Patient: sex M, age 45
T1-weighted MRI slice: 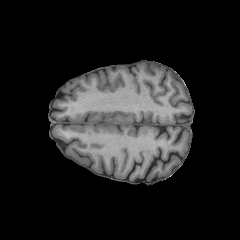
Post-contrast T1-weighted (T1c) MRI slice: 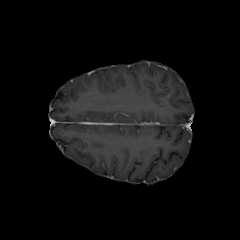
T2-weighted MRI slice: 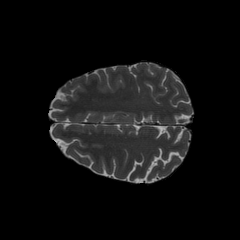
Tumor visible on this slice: no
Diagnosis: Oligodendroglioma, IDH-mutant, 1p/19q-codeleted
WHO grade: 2